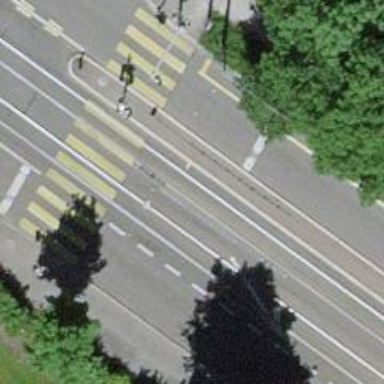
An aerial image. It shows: Bus stop with designated stop position for public transport.